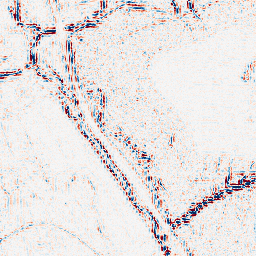
Category: wavelet
Decomposition family: wavelet_reverse_biorthogonal
Decomposition parameters: wavelet: rbio1.3
level: 2
Upsampling method: bicubic_3x
Upsampling parameters: scale: 3
Upsampling scale: 3